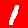
Digit: 1